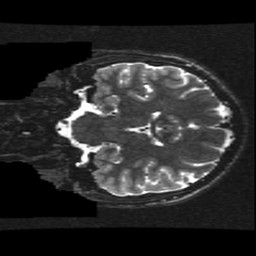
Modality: T2w
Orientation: coronal
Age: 15
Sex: male
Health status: ill
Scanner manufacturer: ge
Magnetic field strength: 3 T
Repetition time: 7.5 s
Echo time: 0.1015 s